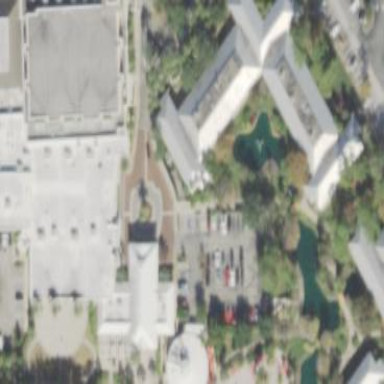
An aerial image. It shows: Hotel building.